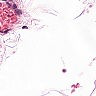
Metastatic tissue present: no